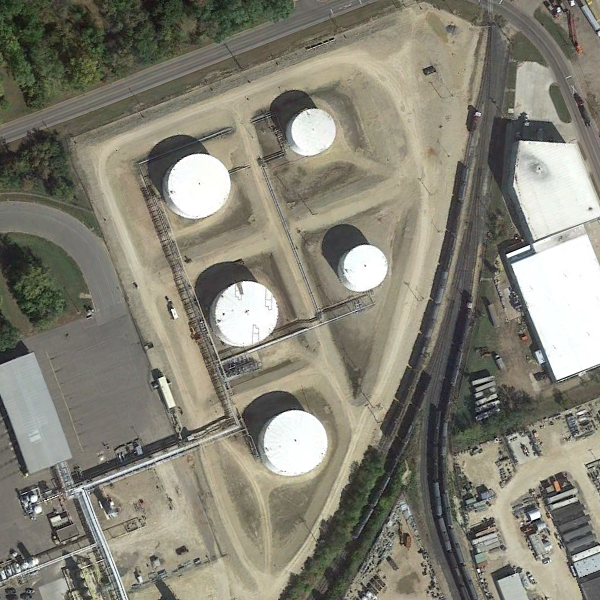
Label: StorageTanks